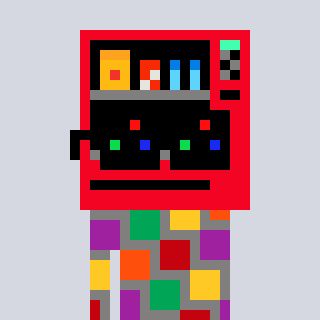
a pixel art character with square black sunglasses, a vending machine-shaped head and a bluegrey-colored body on a cool background